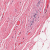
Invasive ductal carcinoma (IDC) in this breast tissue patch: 0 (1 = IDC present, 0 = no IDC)